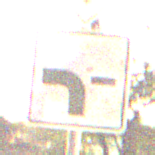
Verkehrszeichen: VerlaufVorfahrtsstrasse6
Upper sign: Vorfahrtsstrasse
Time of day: Night
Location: Outdoor (Nature)
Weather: Clear
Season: NotSpecified
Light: Natural